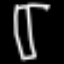
Label: pants